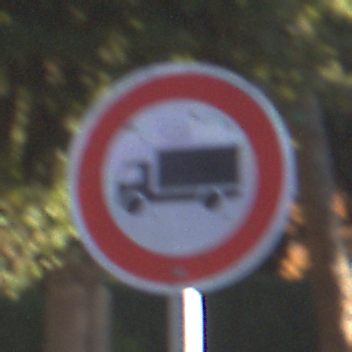
Verkehrszeichen: VerbotFuerKraftfahrzeugeUeberDreiKommaFuenfTonnen
Umgebung: Outdoor, Suburban
Tageszeit: MorningAfternoon
Wetter: Clear
Licht: Natural
Jahreszeit: NotSpecified
Kontrast: HighContrast